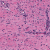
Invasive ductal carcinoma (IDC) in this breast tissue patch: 0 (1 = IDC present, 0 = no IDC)